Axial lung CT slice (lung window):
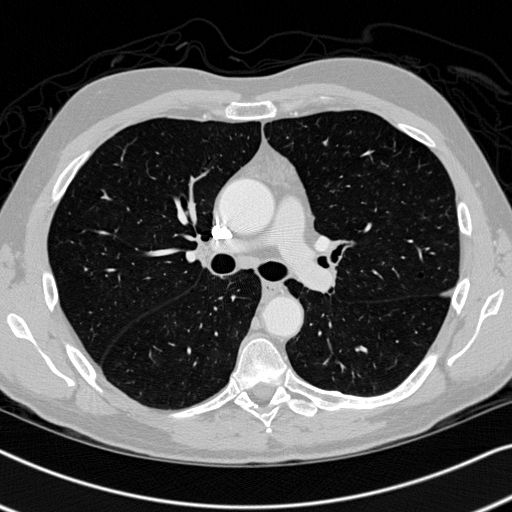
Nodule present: no